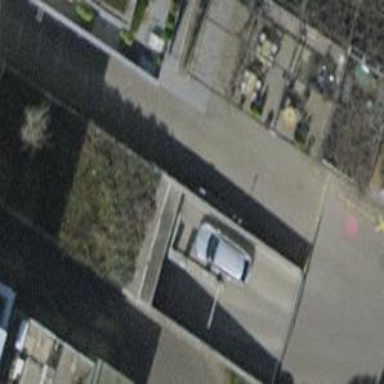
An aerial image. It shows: Parking area.